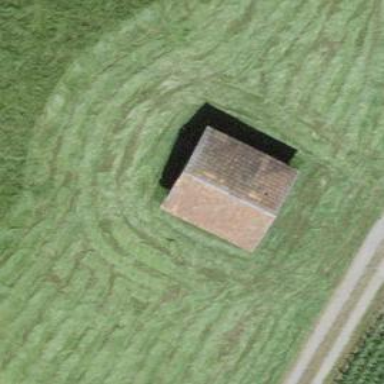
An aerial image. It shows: Barn.